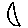
Label: moon